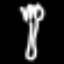
Label: fork